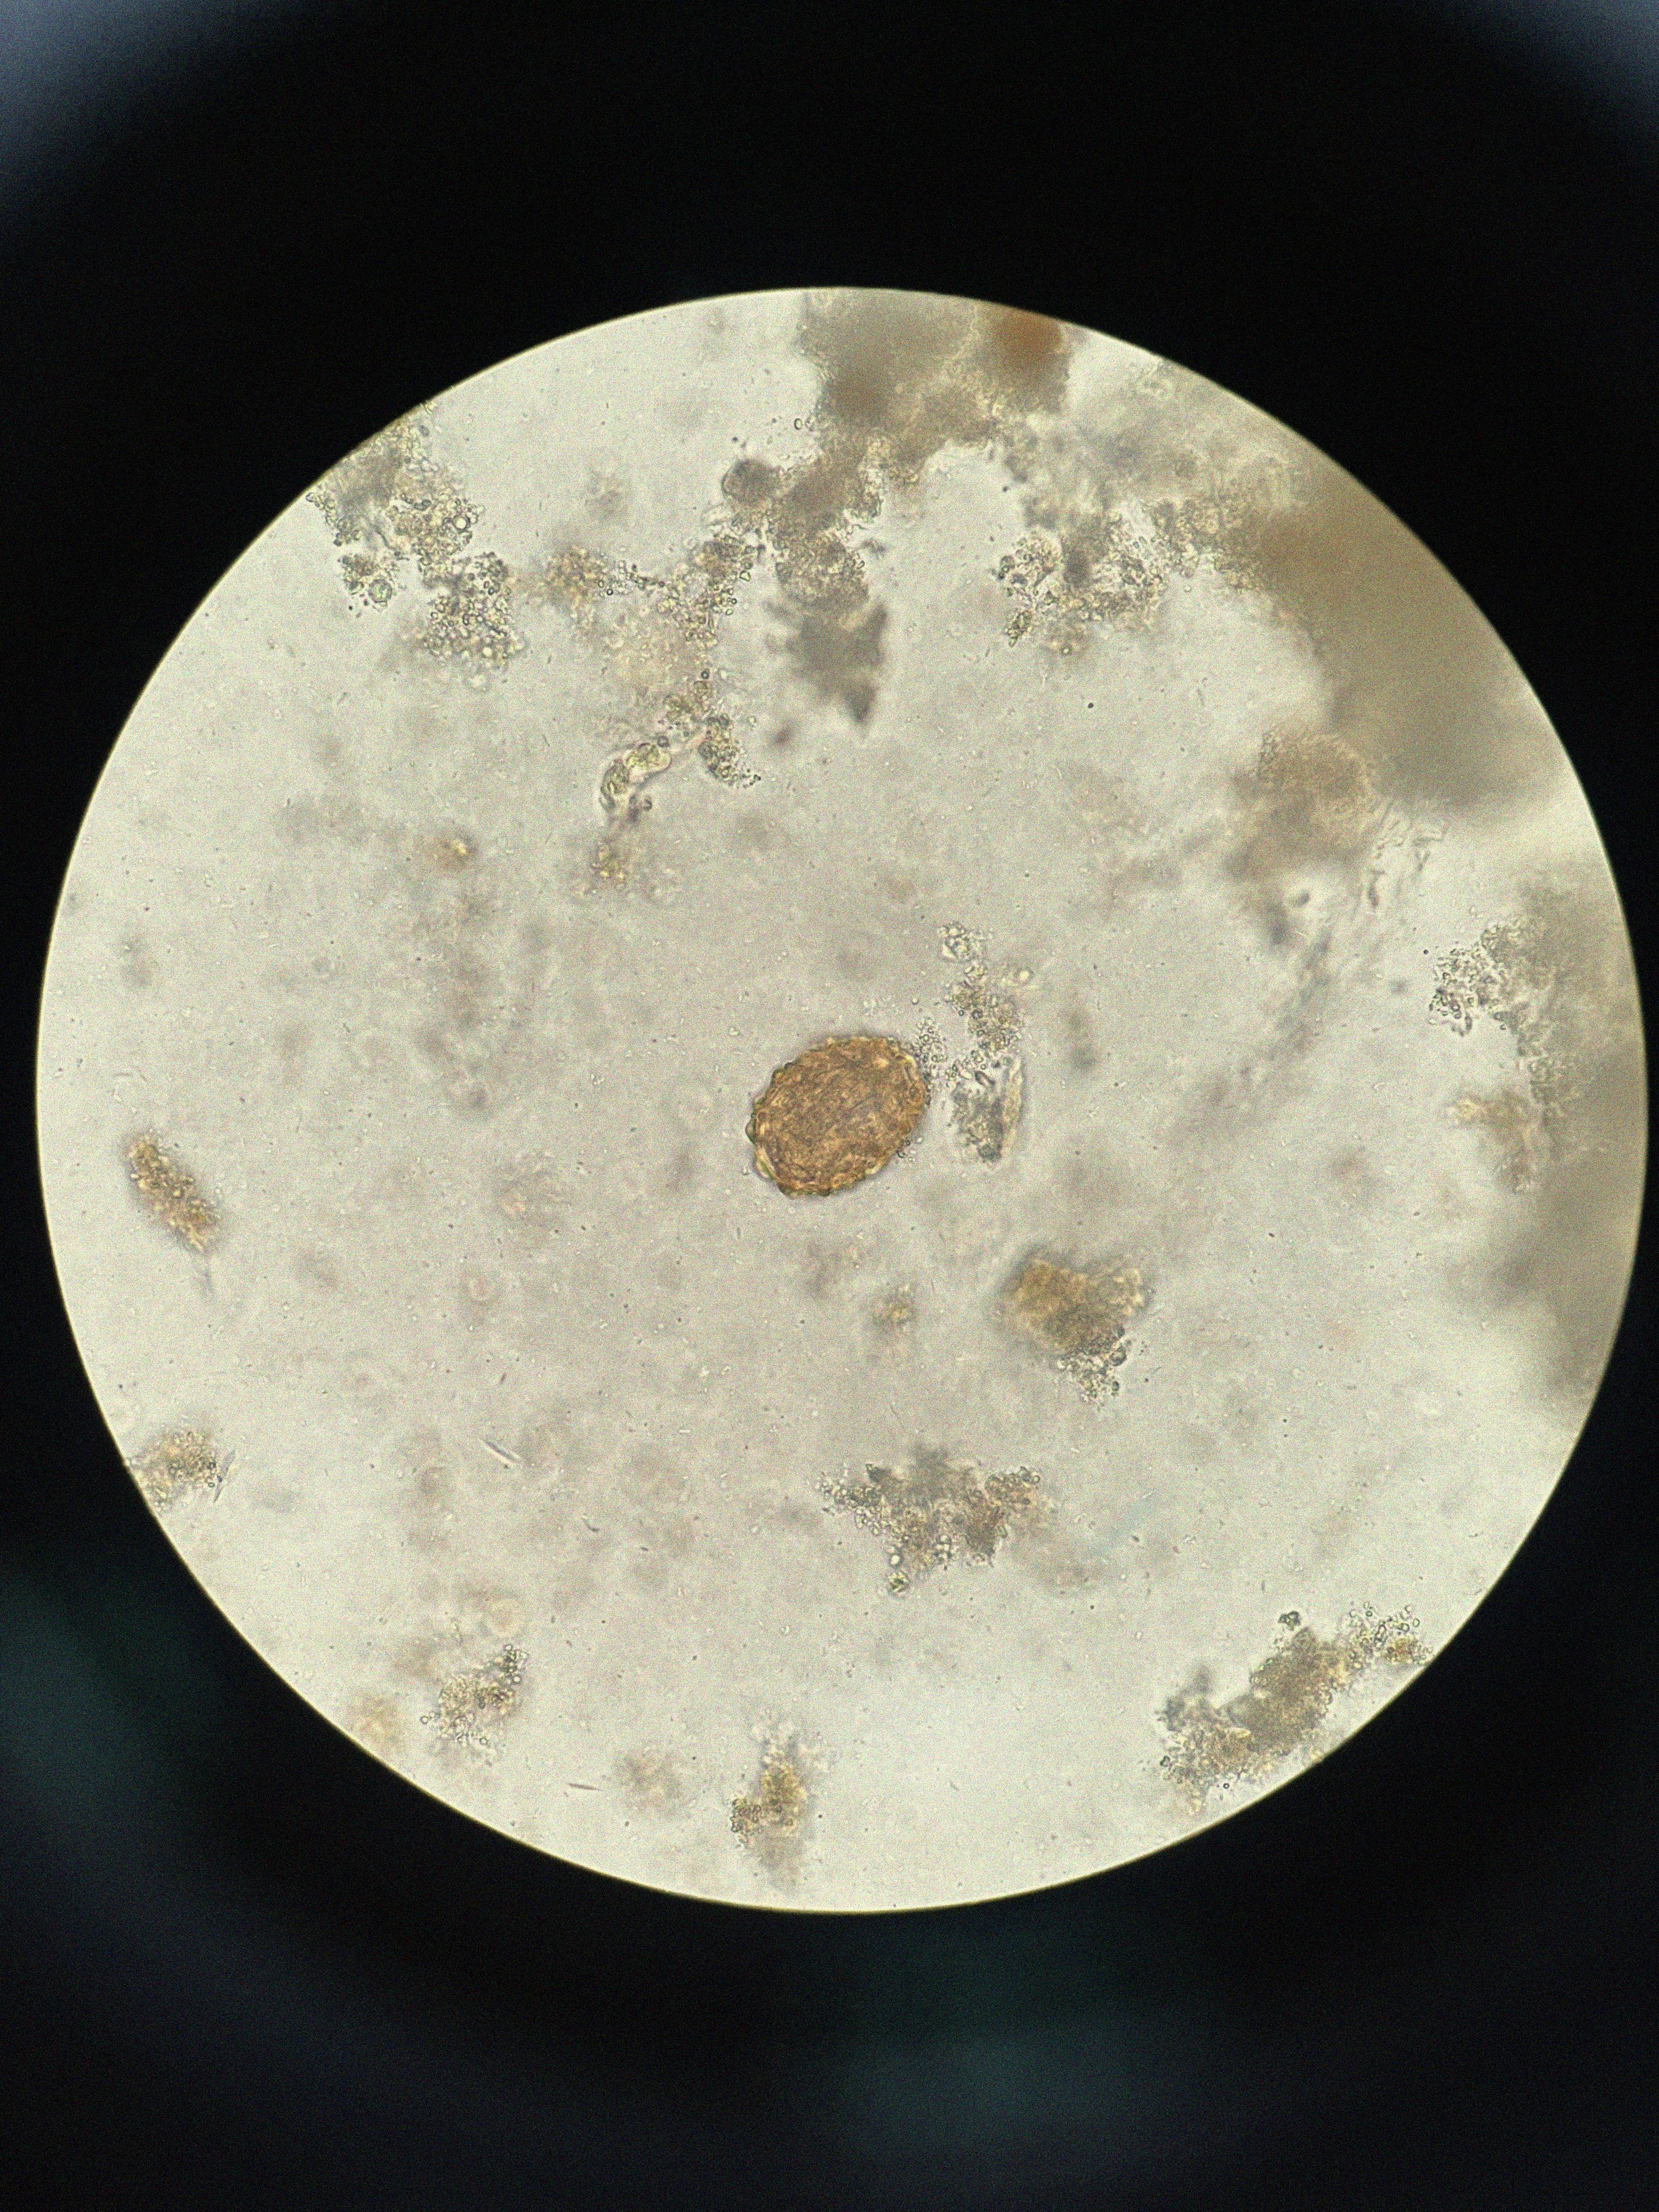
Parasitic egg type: Ascaris lumbricoides